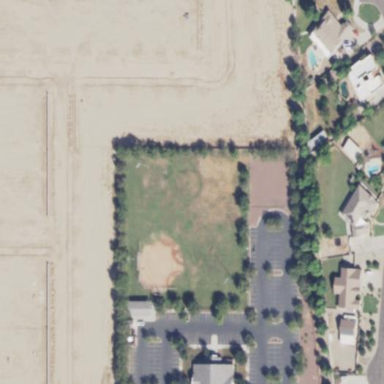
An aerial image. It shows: Softball pitch designated for baseball sports.